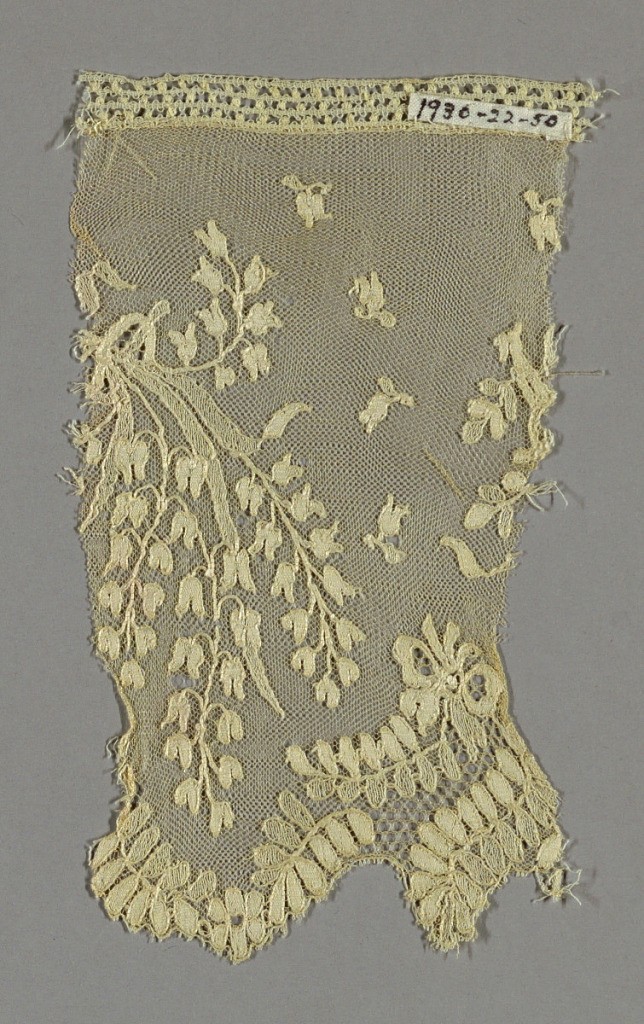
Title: Fragment
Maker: A .G. Jennings & Sons, American
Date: ca. 1884
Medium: silk Technique: machine made lace
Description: Lace fragment made in imitation of Spanish-style lace with a net ground and a border of leaves and flowers.